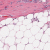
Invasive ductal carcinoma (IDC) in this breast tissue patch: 0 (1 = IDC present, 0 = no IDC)